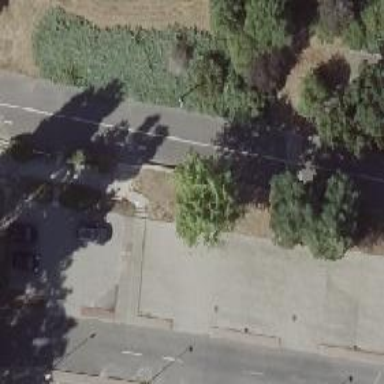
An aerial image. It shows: Asphalt path with concrete cycleway and footway surfaces.